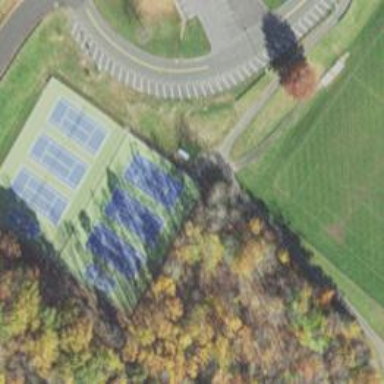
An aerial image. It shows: Tennis court in leisure pitch.